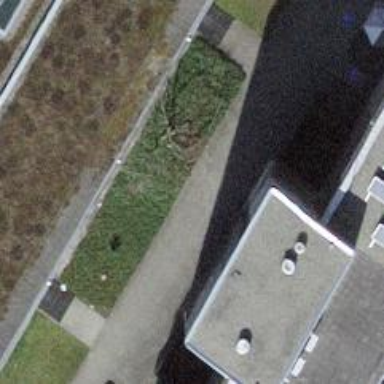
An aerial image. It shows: Broadleaved tree with lush leaves.